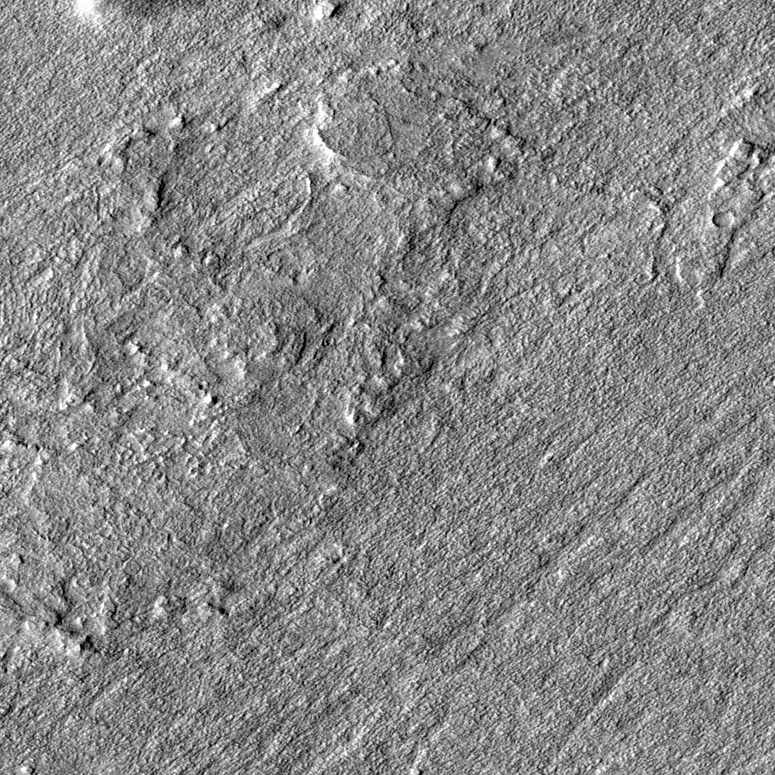
Label: dustdevil